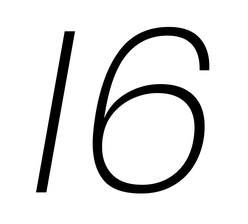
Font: Poppins-ExtraLightItalic